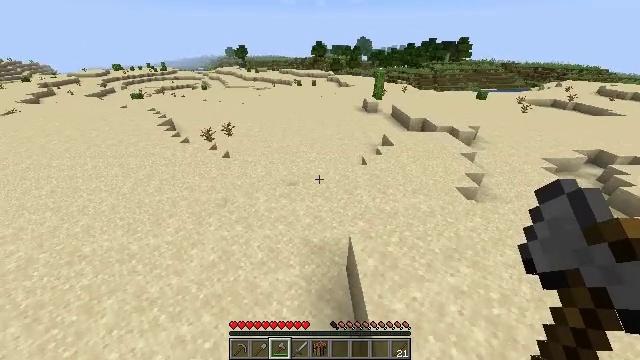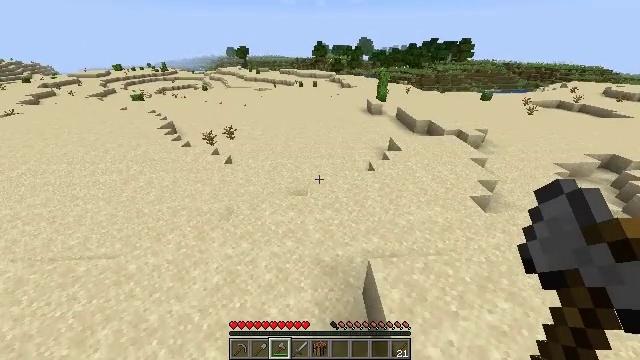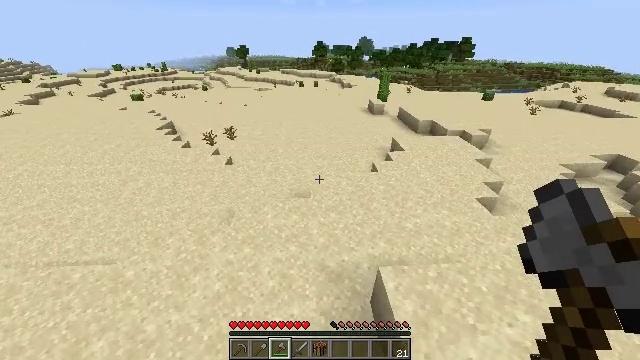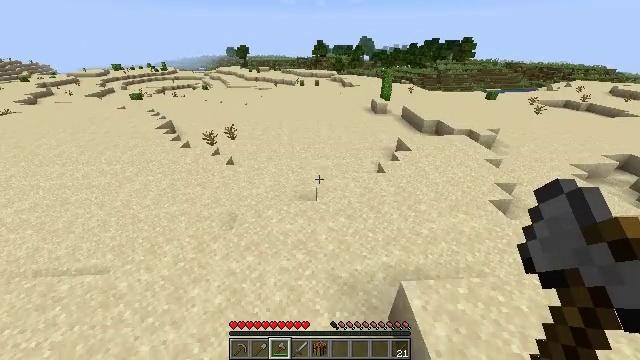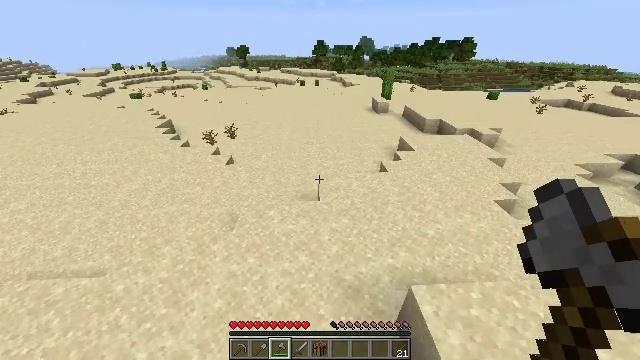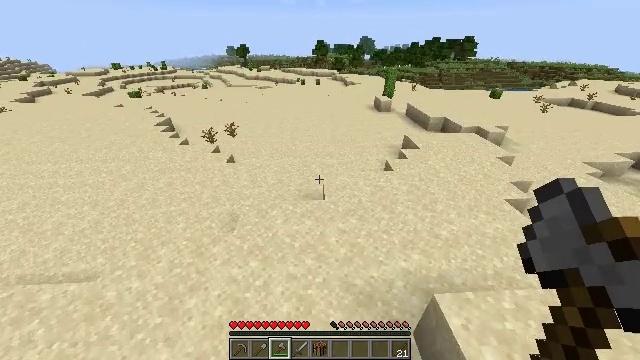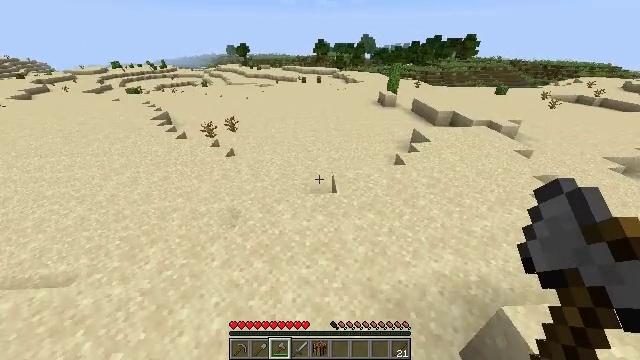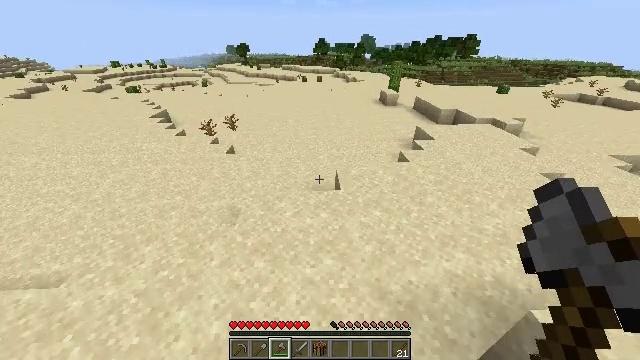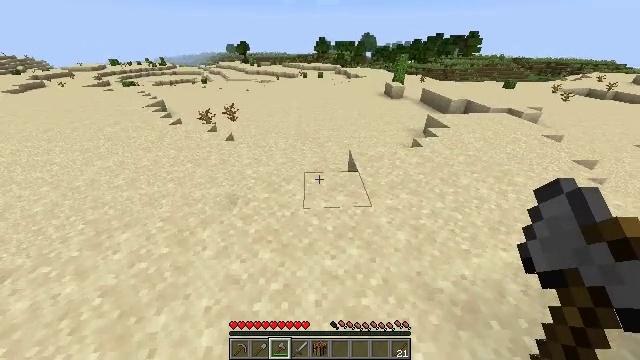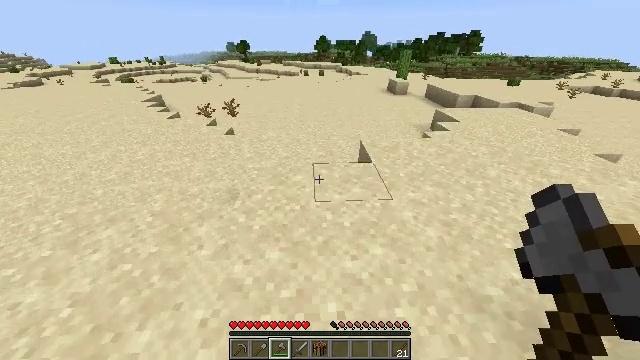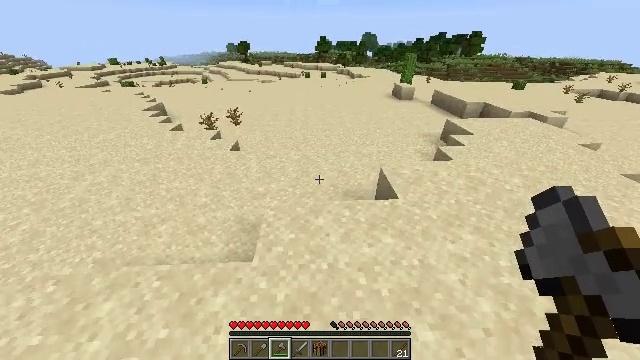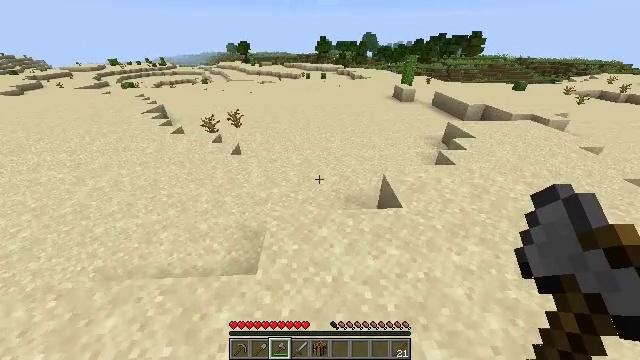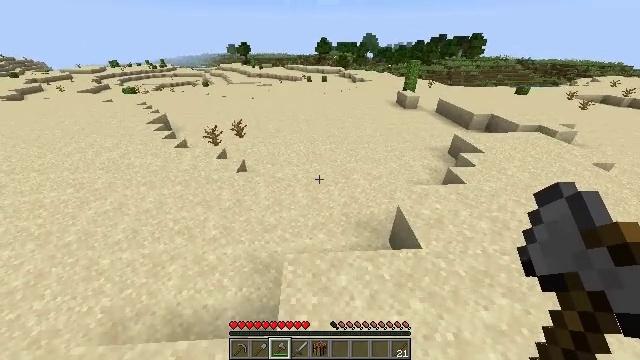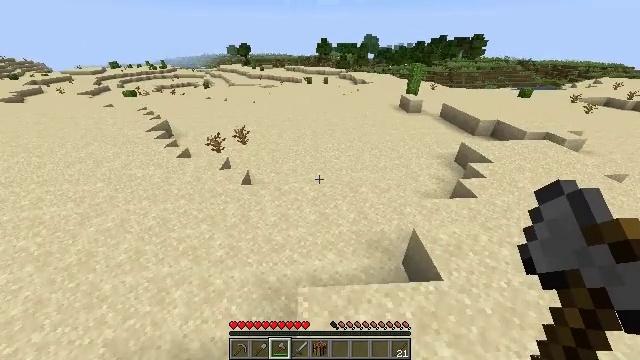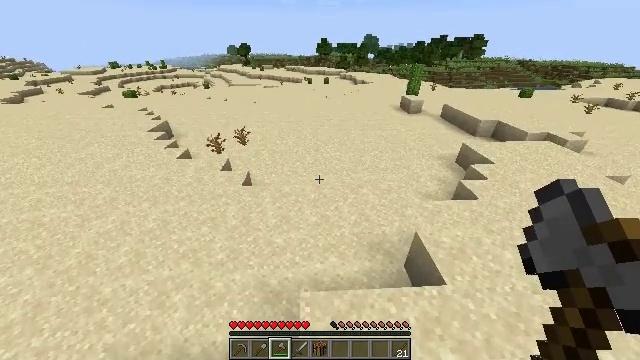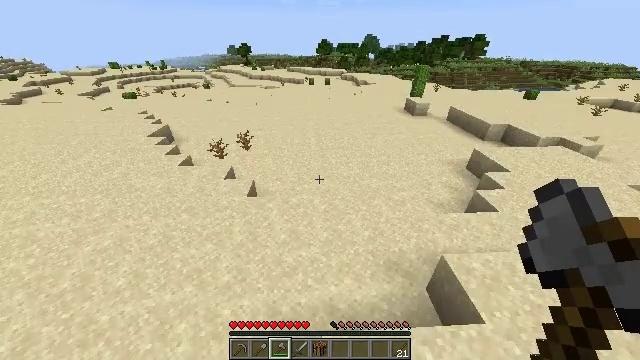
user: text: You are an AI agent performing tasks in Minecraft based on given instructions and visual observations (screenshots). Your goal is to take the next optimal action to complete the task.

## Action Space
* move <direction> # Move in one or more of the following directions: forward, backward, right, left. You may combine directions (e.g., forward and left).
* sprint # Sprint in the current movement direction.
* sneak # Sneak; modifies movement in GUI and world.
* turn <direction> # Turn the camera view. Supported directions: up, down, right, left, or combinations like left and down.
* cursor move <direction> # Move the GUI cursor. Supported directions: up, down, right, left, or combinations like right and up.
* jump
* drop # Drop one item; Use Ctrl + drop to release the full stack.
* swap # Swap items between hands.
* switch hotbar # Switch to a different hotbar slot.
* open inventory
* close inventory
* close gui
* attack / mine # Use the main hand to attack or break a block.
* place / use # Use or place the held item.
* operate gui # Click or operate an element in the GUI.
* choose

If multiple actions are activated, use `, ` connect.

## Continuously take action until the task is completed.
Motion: motion action
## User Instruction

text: Harvest hay blocks from the village.
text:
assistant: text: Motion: move forward and move left, sprint, jump
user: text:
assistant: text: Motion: move forward and move left, sprint, jump
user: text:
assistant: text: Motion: move forward and move left, sprint, jump
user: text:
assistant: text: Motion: move forward and move left, sprint, jump
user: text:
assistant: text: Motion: move forward and move left, sprint, jump
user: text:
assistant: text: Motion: move forward and move left, sprint, jump
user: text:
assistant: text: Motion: move forward and move left, sprint, jump
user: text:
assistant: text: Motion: move forward and move left, sprint, jump
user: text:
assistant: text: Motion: move forward and move left, sprint, jump
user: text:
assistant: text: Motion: move forward and move left, sprint, jump
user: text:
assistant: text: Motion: move forward and move left, sprint, jump
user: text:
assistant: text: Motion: move forward and move left, sprint, jump
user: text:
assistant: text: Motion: move forward and move left, sprint, jump
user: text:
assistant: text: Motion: move forward and move left, sprint, jump
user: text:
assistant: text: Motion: move forward and move left, sprint, jump
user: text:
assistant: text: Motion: move forward and move left, sprint, jump
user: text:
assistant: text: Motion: move forward and move left, sprint, jump
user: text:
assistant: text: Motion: move forward and move left, sprint, jump
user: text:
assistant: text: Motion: move forward and move left, sprint, jump
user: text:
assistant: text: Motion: move forward and move left, sprint, jump
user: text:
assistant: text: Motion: move forward and move left, sprint, jump
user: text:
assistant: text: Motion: move forward and move left, sprint, turn left, jump
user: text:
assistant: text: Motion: move forward and move left, sprint, turn left, jump
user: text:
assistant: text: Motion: move forward and move left, sprint, turn left, jump
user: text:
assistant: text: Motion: move forward and move left, sprint, turn left and up, jump
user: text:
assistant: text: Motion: move forward and move left, sprint, turn left and up, jump
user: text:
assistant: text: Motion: move forward and move left, sprint, turn left and up, jump
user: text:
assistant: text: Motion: move forward and move left, sprint, jump
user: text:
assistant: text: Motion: move forward and move left, sprint, turn up, jump
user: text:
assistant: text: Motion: move forward, sprint, jump